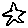
Label: star